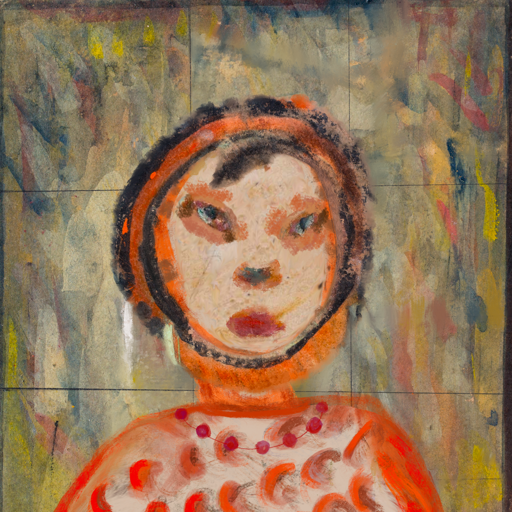
Background: GypsyMother, Head And Neck Front: Rupkatha, Face Front: Boggyland, Bust: Rupkatha, Hair Front: Childish, Head Accessory: Blank, Second Necklace: Blank, Necklace: Irani_3, Baby: Blank